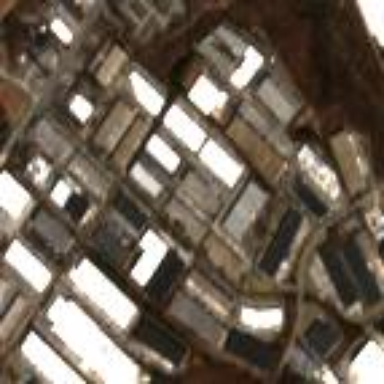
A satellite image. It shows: Industrial area used for distribution purposes.